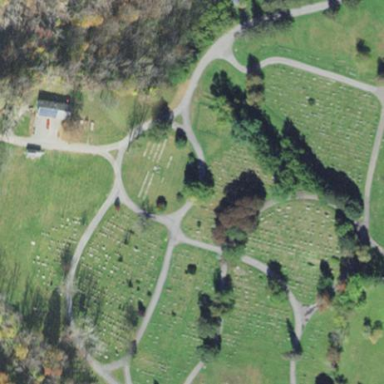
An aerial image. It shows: Cemetery with historical significance.